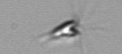
Label: Calciopappus